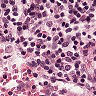
Metastatic tissue present: no